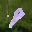
Label: 9